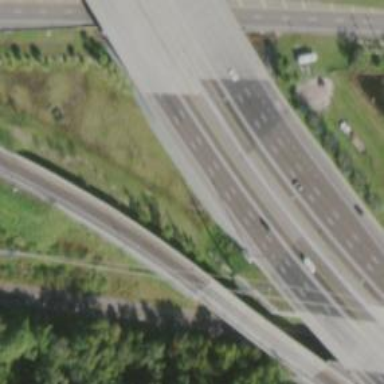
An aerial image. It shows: Asphalt motorway.